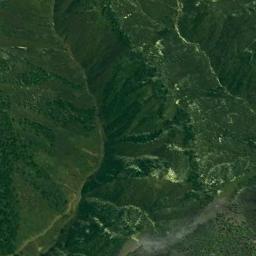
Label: mountain